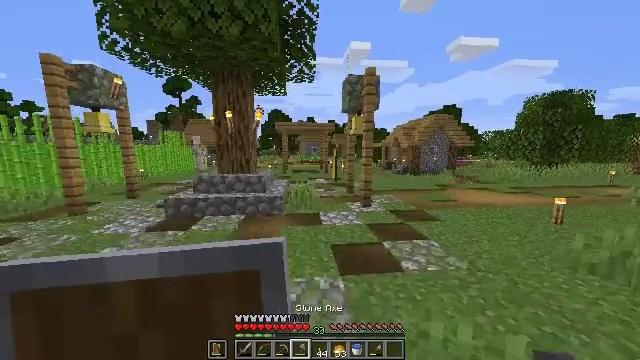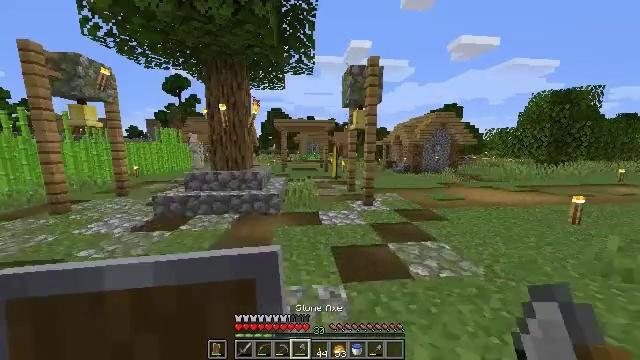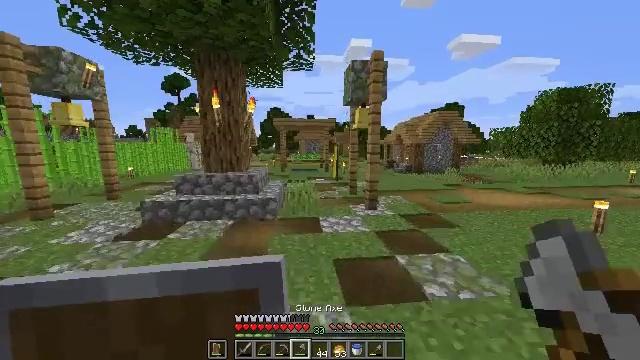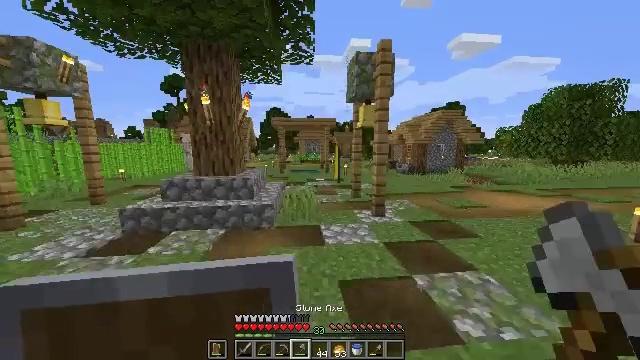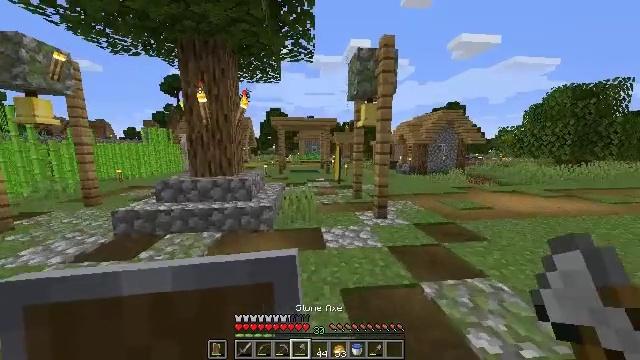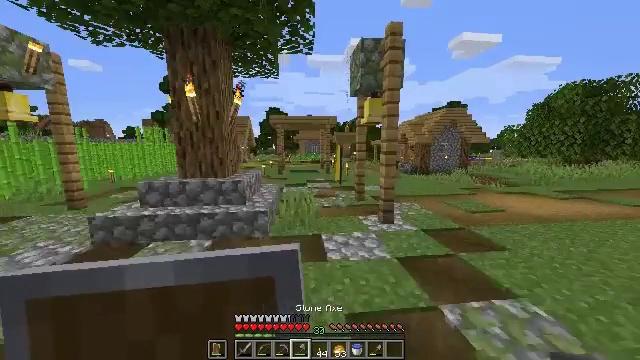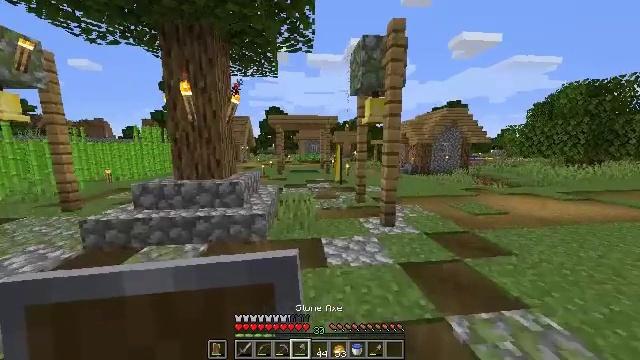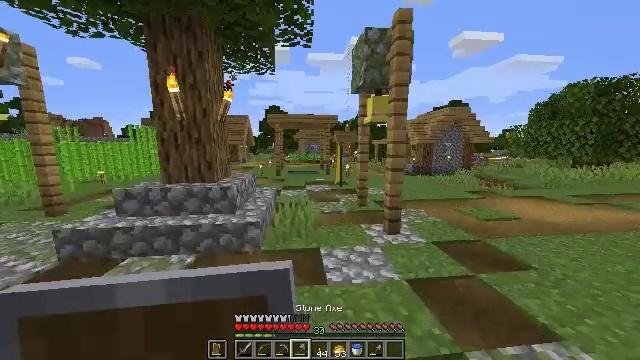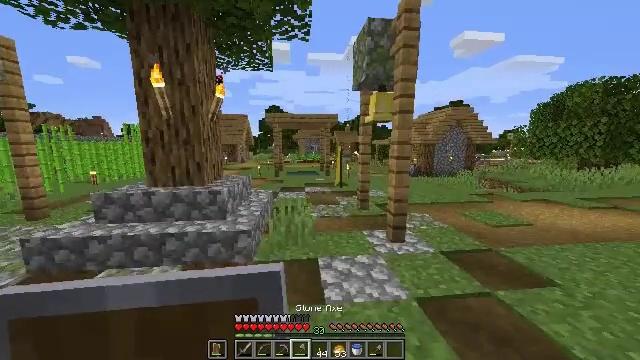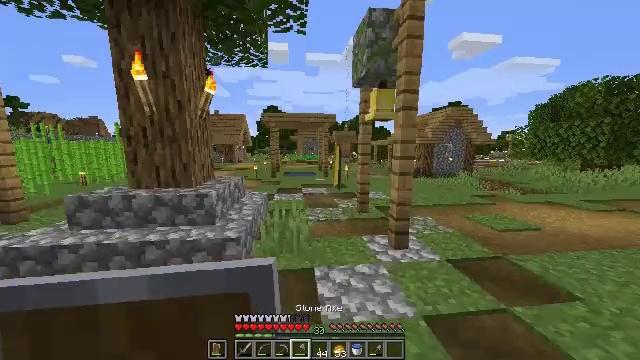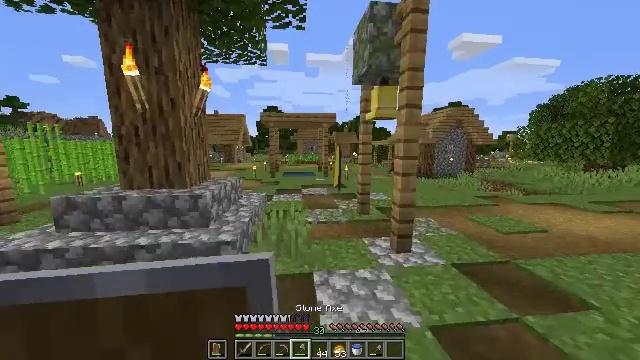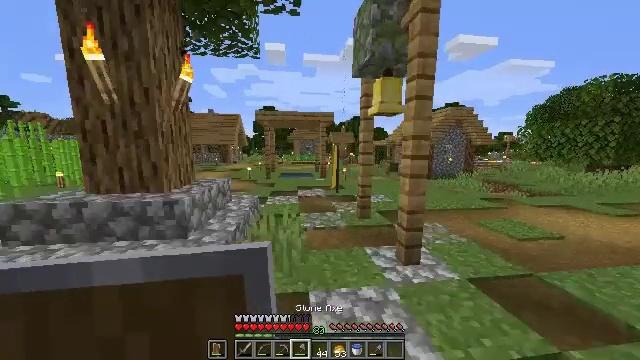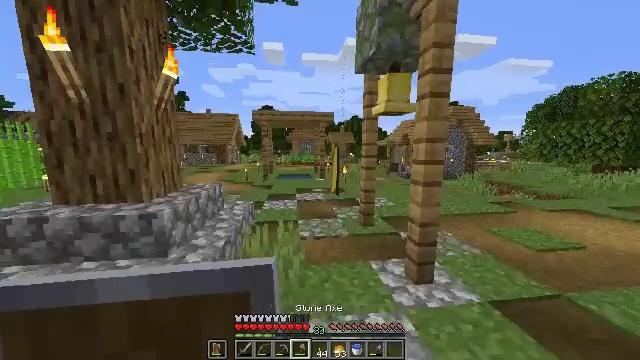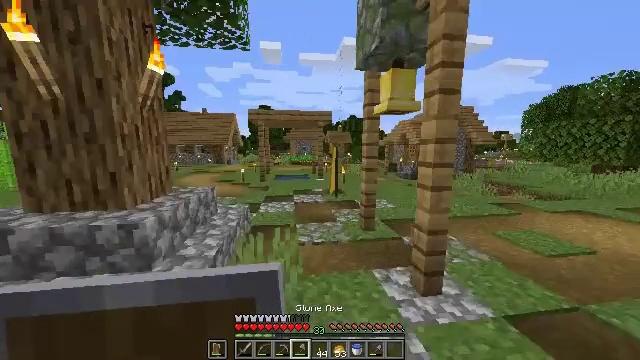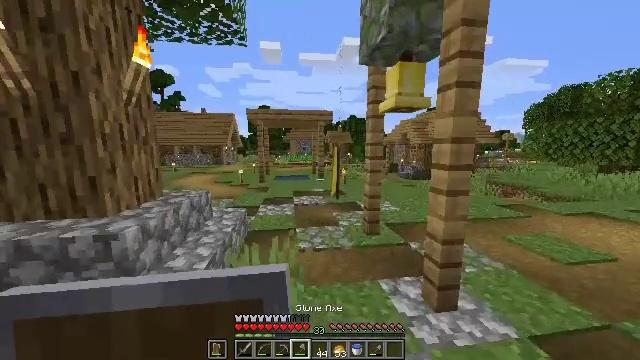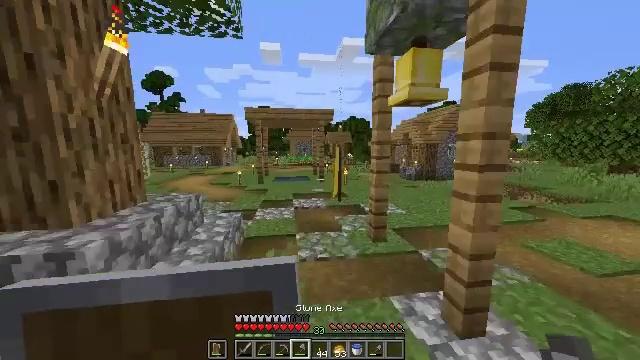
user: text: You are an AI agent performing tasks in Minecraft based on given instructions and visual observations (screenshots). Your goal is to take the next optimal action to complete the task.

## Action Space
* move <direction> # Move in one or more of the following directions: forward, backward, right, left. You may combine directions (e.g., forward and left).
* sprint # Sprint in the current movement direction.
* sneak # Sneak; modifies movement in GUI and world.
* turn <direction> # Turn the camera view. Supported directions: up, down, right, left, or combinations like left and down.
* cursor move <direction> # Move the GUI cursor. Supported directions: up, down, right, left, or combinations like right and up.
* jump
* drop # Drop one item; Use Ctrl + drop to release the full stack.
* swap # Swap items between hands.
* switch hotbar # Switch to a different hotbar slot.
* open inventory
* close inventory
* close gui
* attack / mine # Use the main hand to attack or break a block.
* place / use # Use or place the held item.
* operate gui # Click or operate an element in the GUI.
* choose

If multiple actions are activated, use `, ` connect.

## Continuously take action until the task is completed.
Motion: motion action
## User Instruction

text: mine block yellow banner
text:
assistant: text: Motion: move forward
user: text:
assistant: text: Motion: move forward
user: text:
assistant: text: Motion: move forward
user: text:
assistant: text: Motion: move forward
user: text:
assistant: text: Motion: move forward
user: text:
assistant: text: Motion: move forward
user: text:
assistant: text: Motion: move forward
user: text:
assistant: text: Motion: move forward
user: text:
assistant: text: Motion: move forward
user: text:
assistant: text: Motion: move forward
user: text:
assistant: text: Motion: move forward
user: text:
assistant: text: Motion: move forward
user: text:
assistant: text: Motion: move forward
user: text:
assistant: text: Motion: move forward
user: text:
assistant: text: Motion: move forward
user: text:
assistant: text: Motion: move forward
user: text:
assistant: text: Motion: move forward
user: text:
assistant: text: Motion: move forward
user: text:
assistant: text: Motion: move forward
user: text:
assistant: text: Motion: move forward
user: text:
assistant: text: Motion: move forward
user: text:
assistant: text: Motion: move forward
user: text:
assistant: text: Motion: move forward
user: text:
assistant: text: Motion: move forward
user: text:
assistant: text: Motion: move forward
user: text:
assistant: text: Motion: move forward
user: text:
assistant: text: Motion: move forward, turn right and down
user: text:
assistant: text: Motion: move forward, turn right and down
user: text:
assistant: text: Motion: move forward
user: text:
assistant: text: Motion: move forward